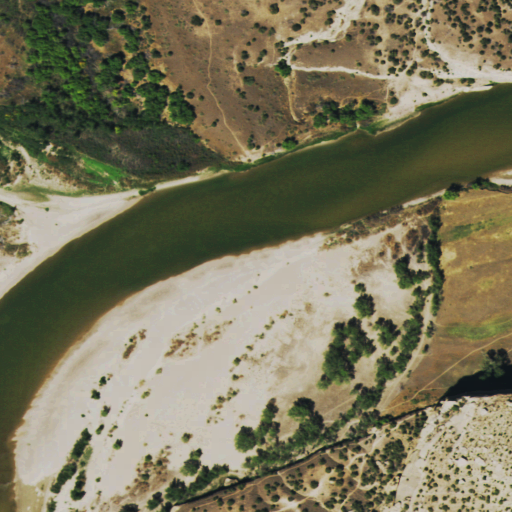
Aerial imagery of valley in Colorado named Canyon of Lodore containing shrub, open water, herbaceous wetlands, woody wetlands, deciduous forest, grassland, and evergreen forest